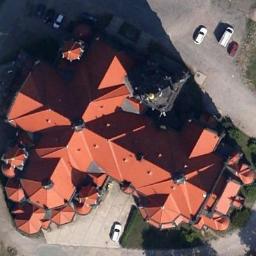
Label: church